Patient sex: M
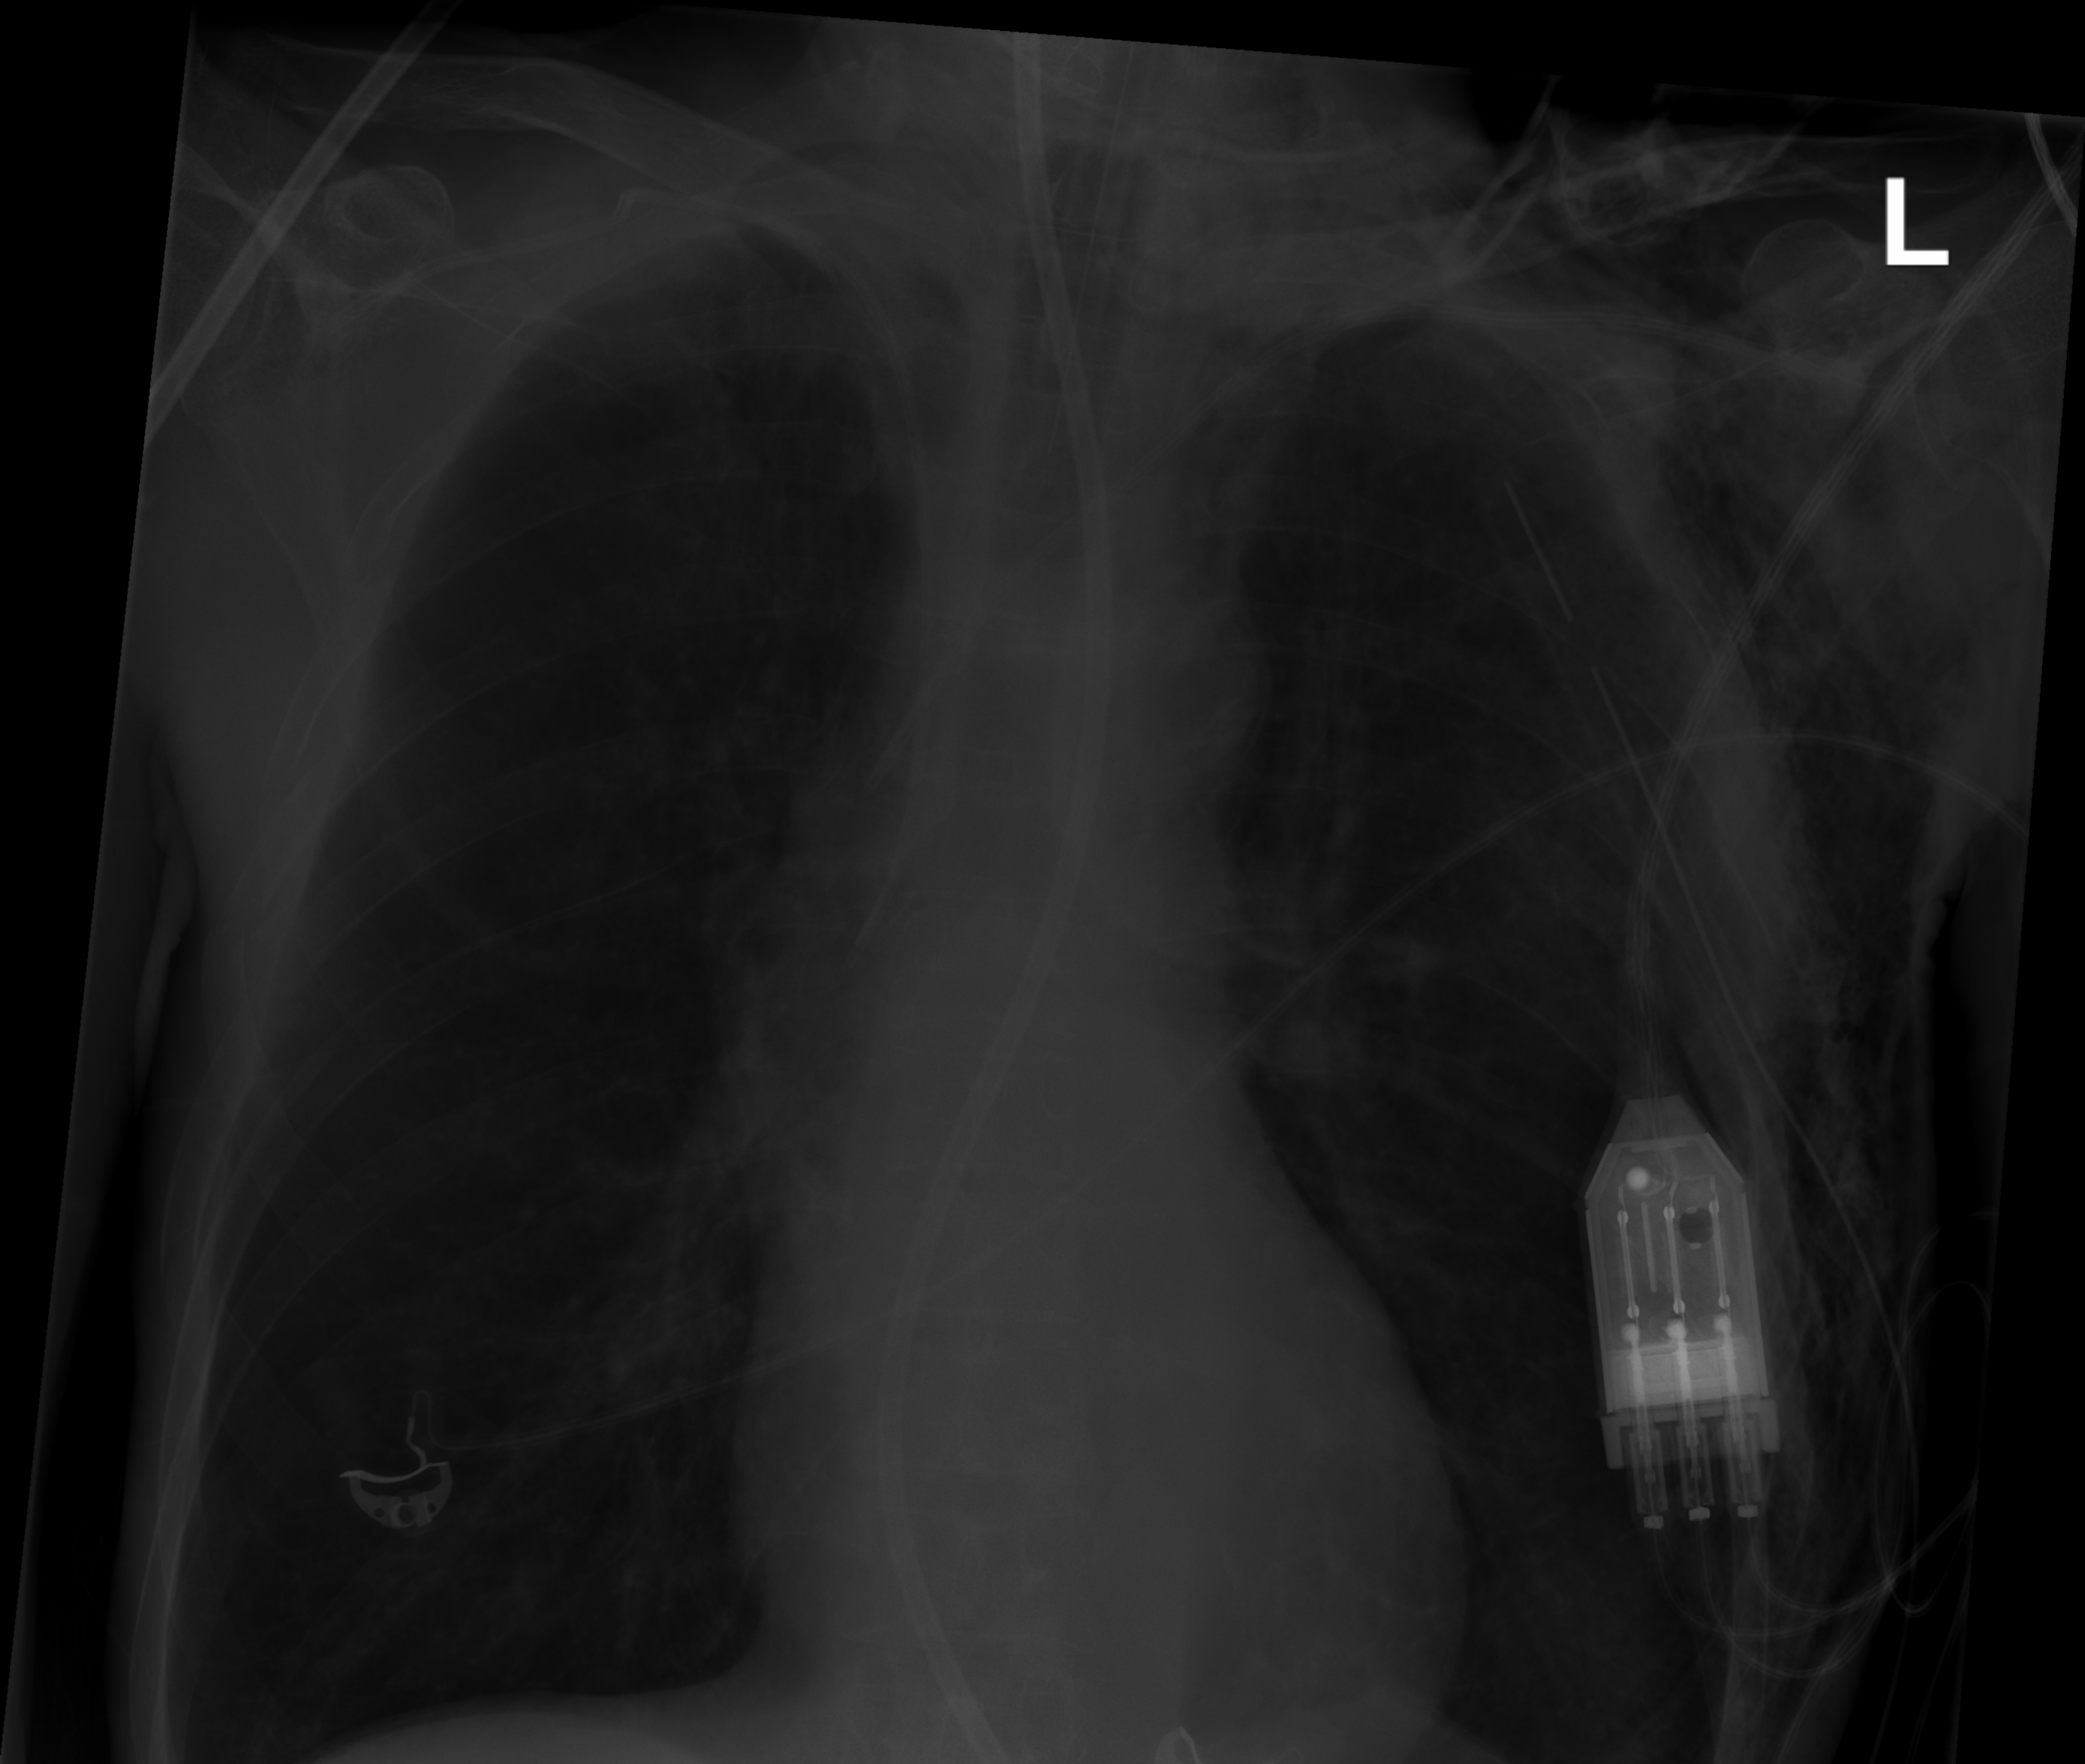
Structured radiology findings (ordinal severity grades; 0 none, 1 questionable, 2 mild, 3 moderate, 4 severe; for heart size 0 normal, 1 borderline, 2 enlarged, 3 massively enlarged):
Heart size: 0
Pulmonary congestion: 0
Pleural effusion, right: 0
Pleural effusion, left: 0
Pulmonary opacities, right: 0
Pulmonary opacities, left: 0
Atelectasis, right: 0
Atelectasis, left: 2